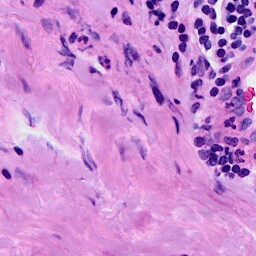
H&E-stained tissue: Breast